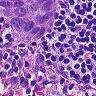
Metastatic tissue present: yes